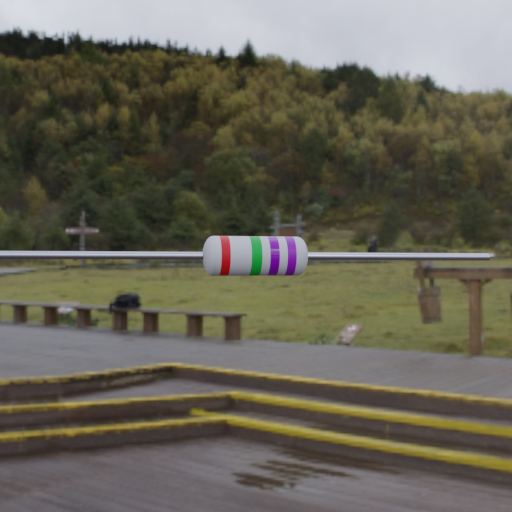
Resistor colour bands (in order): red, green, violet, violet